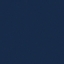
Label: SeaLake